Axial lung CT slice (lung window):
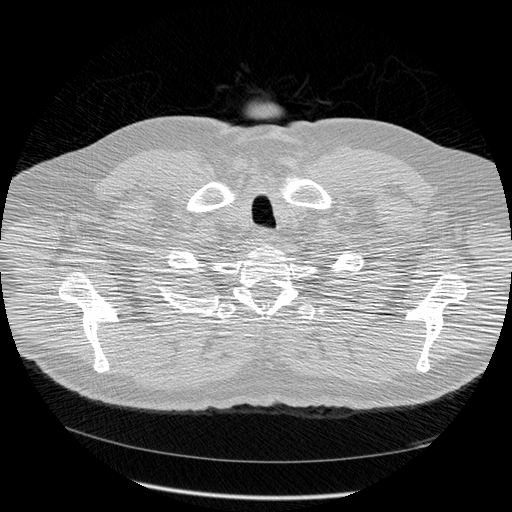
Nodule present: no